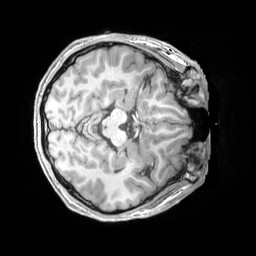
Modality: T1w
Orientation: axial
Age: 23
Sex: male
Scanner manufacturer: siemens
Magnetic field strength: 3 T
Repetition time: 2.53 s
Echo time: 0.00326 s